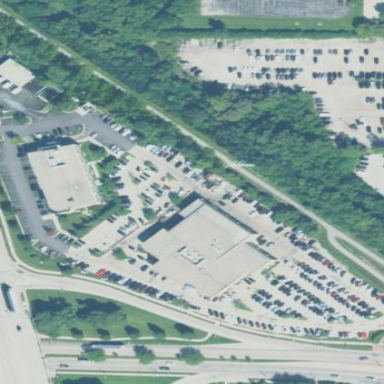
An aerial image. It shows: Commercial area.